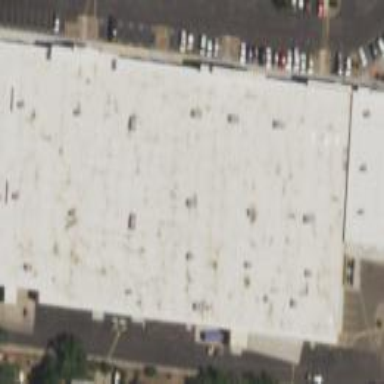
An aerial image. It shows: Commercial building.